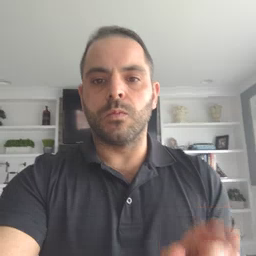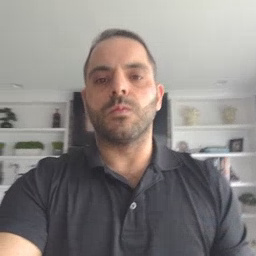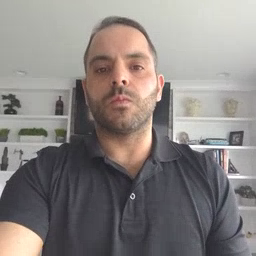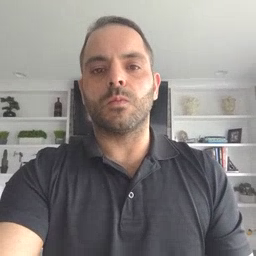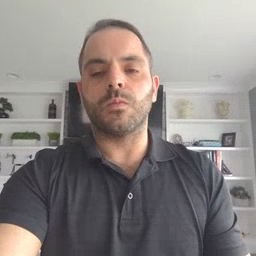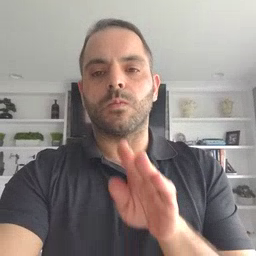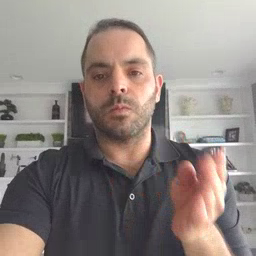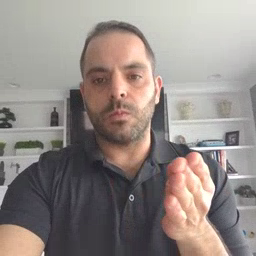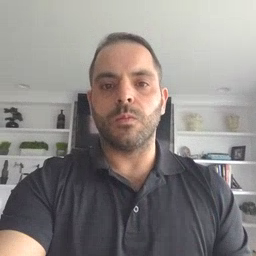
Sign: open